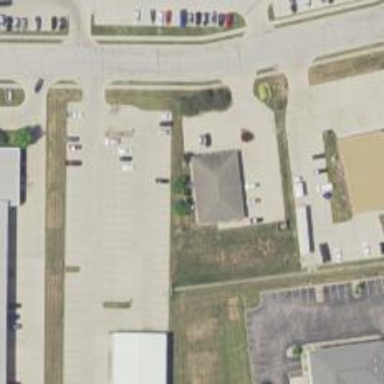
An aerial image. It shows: Veterinary facility.